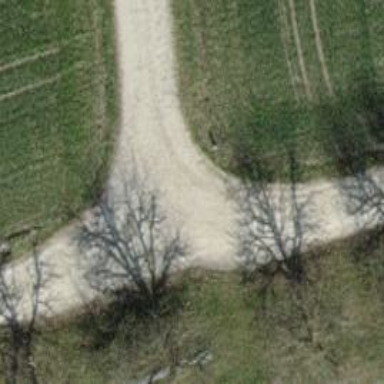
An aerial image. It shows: Compacted track with grade2 level.